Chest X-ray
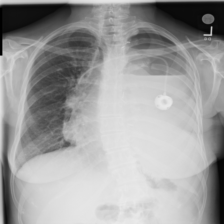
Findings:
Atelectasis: negative
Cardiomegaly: negative
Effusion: negative
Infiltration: negative
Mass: positive
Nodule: negative
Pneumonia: negative
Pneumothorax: negative
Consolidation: negative
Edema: negative
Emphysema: negative
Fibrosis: negative
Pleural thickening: negative
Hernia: negative